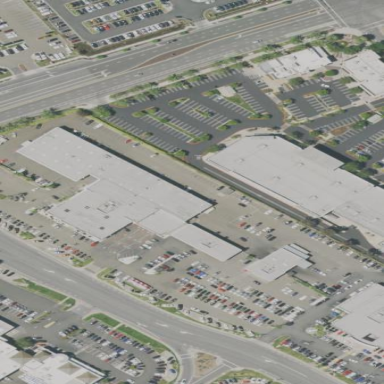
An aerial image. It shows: Retail building.